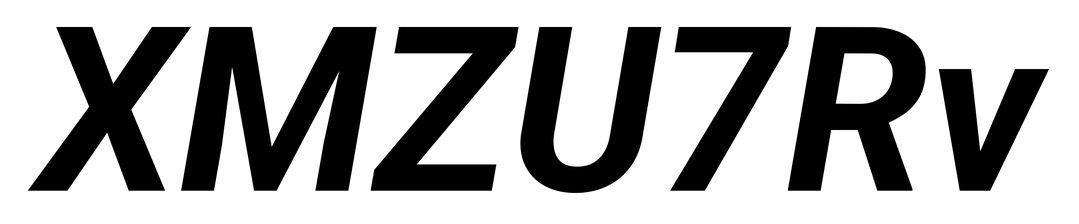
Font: Roboto-Italic_Bold_Italic